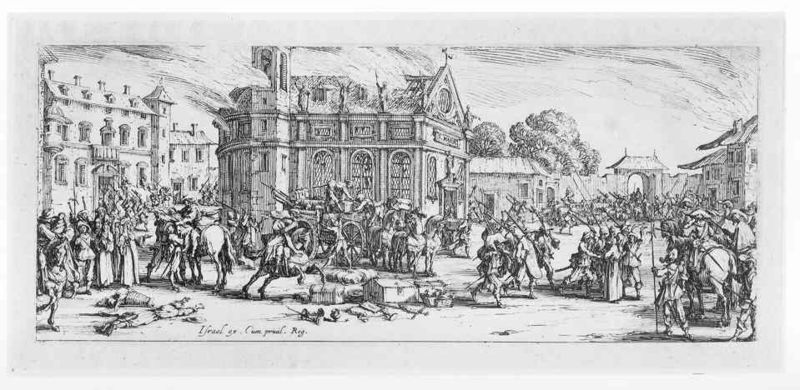
Titel: Verwüstung eines Klosters
Künstler: Jacques Callot
Standort: Karlsruhe
Institution: Staatliche Kunsthalle Karlsruhe
Schlagwörter: baum, feuer, himmel, kampf, weiß, wolken, bäume, frauen, menschen, stadt, fenster, frankreich, grau, schwarz, strasse, zeichnung, dach, gebäude, haus, schloss, tiere, leute, menge, versammlung, barock, leiche, steine, tod, tot, toter, signatur, häuser, kirche, qualm, personen, handel, karren, pferd, pferde, reiter, turm, chaos, schrift, bogen, grafik, kutsche, platz, wagen, wehr, brand, krieg, schlacht, soldaten, tor, stadtansicht, ruine, truhe, türme, torbogen, brennen, flammen, aufruhr, druck, schwarz weiss, schraffur, radierung, stich, gefangennahme, illustration, schwerter, waffen, aufstand, leichen, soldat, tote, auflauf, bürger, panik, menschenmenge, rathaus, heer, stadttor, mensche, glasfenster, kapelle, hellebarde, stadtmauer, lanzen, marktplatz, speer, speere, löschen, gewehre, kupferstich, marschieren, waagen, fuhrwerk, häsuer, feuerwehr, plünderung, waren, einsatz, aufmarsch, söldner, einfall, kurche, pferdefuhrwerk, callot, brandbekämpfung, bimmel, church, richtplatz, niederschlagen, kampg, t, n, town, großbrand, dreußigjähriger krieg